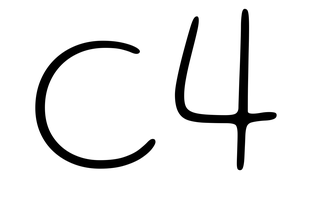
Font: Gluten_Thin